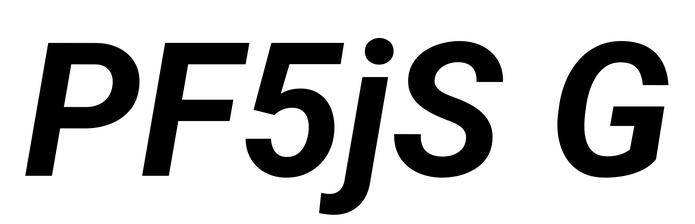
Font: Roboto-Italic_Bold_Italic